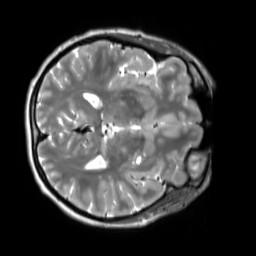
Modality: T2w
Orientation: axial
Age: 52
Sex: female
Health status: ill
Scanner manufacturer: siemens
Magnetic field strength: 3 T
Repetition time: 2.8 s
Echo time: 0.326 s